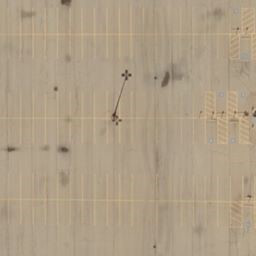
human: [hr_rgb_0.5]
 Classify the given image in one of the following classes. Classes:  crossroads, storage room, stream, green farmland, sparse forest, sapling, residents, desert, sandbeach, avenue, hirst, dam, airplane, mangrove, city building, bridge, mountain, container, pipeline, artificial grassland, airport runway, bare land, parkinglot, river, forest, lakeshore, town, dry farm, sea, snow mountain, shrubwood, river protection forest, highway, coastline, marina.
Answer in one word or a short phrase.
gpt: airport runway